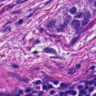
Metastatic tissue present: yes